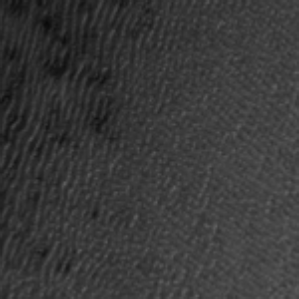
Label: frost